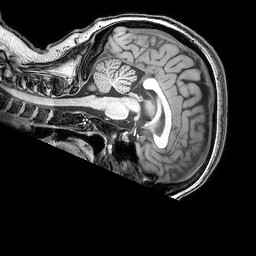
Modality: T1w
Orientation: sagittal
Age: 26
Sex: female